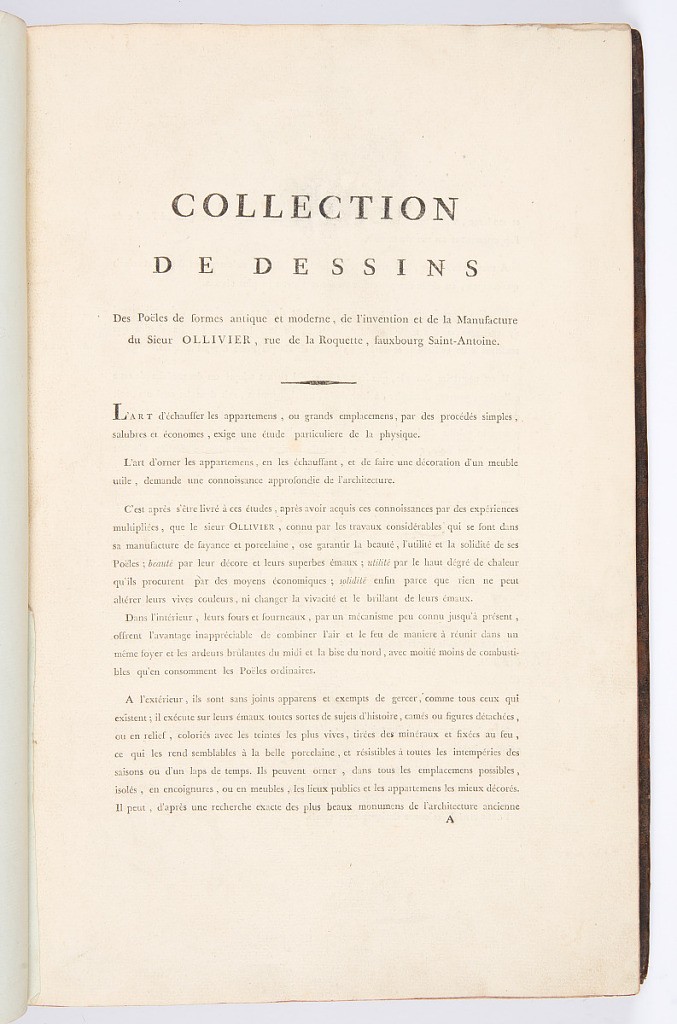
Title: COLLECTION DE DESSINS Des Poëles de formes antique et modern, de l’invention et de la Manufacture du Sieur OLLIVIER, rue de la Roquette, fauxbourg Saint-Antoine.
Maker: Louis-Gustave Taraval, French, 1738 – 1794
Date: ca. 1791
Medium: Letterpress on paper
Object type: Album
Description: Pages 1 to 4, text introducing a series of designs for different styles of stove heaters, made by a Parisian ceramic manufactory. Each plate is described and printed twice, once in black ink and once hand-colored.

Mottled leather binding with a blind tooled triple fillet border along the edges of the covers, gold tooling on the spine with lettering ‘COLL / DE/ DESS / DES / POELE'. Marbled endpapers and red textblock edges. Leon Decloux Ex Libris with the inscription in red ink: No. 233 pasted onto center of upper cover pastedown. Above, an etched binders ticket, lettered: ‘Louis Douceur/ Relieur Ordinaire / Du Roy/ Rue d'Ecose pres/ Saint Hilaire/ A Paris' in the center of an oval cartouche.